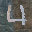
Label: 4